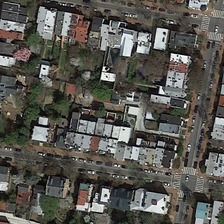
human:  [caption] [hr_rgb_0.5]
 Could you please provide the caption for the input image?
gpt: many buildings and some green trees are in a dense residential area .

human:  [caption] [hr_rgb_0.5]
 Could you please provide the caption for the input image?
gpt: many buildings and some green trees are in a dense residential area .

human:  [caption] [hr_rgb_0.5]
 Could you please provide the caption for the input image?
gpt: many buildings and some green trees are in a dense residential area .

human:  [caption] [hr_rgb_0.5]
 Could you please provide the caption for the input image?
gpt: many buildings and some green trees are in a dense residential area .

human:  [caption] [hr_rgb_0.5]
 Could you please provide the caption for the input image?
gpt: many buildings and some green trees are in a dense residential area .